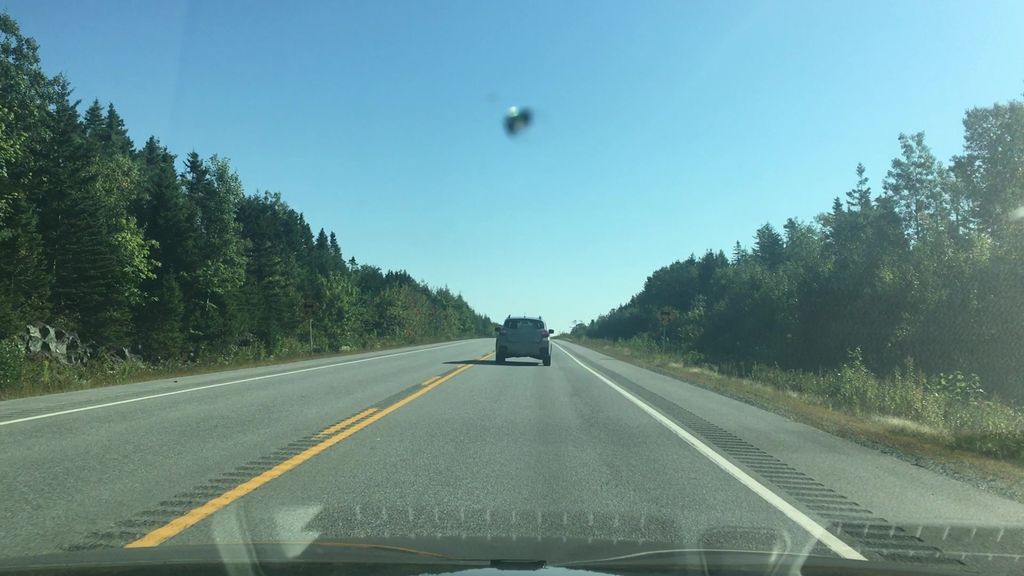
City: halifax